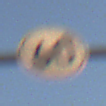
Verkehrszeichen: EndeGeschwindigkeit60
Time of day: SunriseSunset
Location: Outdoor (Nature)
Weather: Clear
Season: NotSpecified
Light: Natural